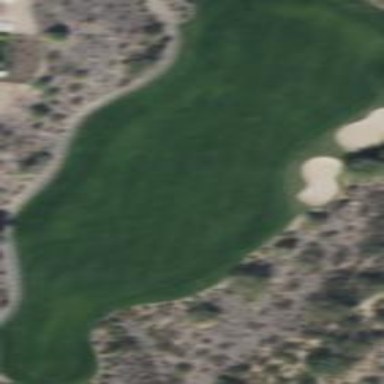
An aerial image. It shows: Grassy area designated as golf fairway.